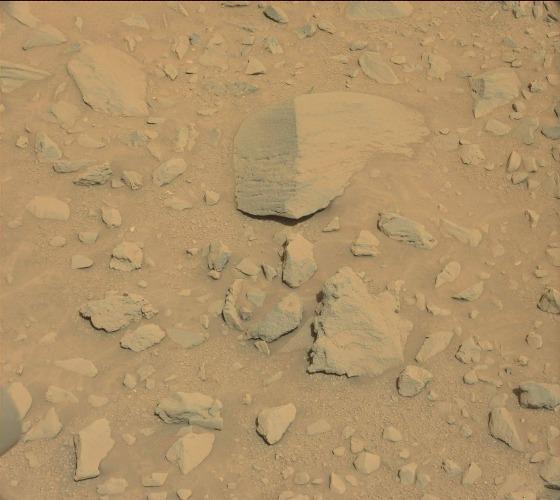
Terrain classes present: Bedrock, Gravel / Sand / Soil, Rock, Shadow